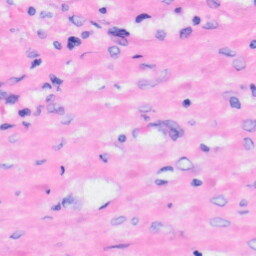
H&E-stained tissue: Liver